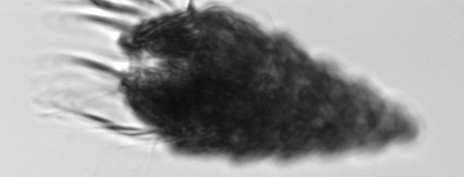
Label: Laboea_strobila